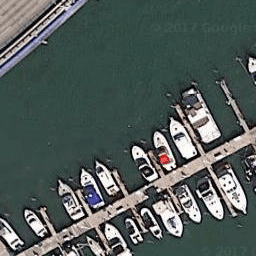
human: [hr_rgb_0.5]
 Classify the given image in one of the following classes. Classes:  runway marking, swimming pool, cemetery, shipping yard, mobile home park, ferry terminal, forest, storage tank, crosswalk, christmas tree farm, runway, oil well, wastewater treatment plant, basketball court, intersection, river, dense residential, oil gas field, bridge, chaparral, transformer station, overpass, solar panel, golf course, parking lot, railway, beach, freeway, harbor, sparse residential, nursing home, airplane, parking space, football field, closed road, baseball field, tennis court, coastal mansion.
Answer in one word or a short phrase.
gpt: harbor